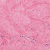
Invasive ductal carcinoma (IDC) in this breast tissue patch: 0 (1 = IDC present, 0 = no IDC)